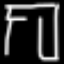
Label: pants